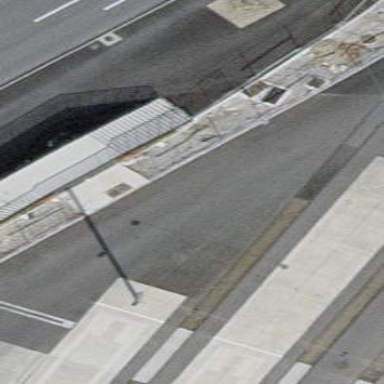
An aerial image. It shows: Building containing power switch.